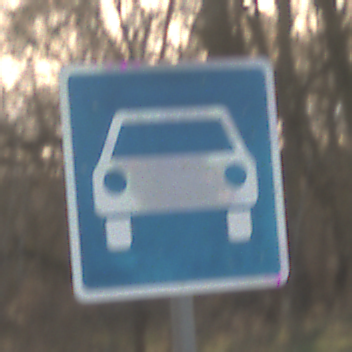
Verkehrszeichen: Kraftfahrstrasse
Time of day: SunriseSunset
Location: Outdoor (Nature)
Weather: PartlyCloudy
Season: NotSpecified
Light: Natural